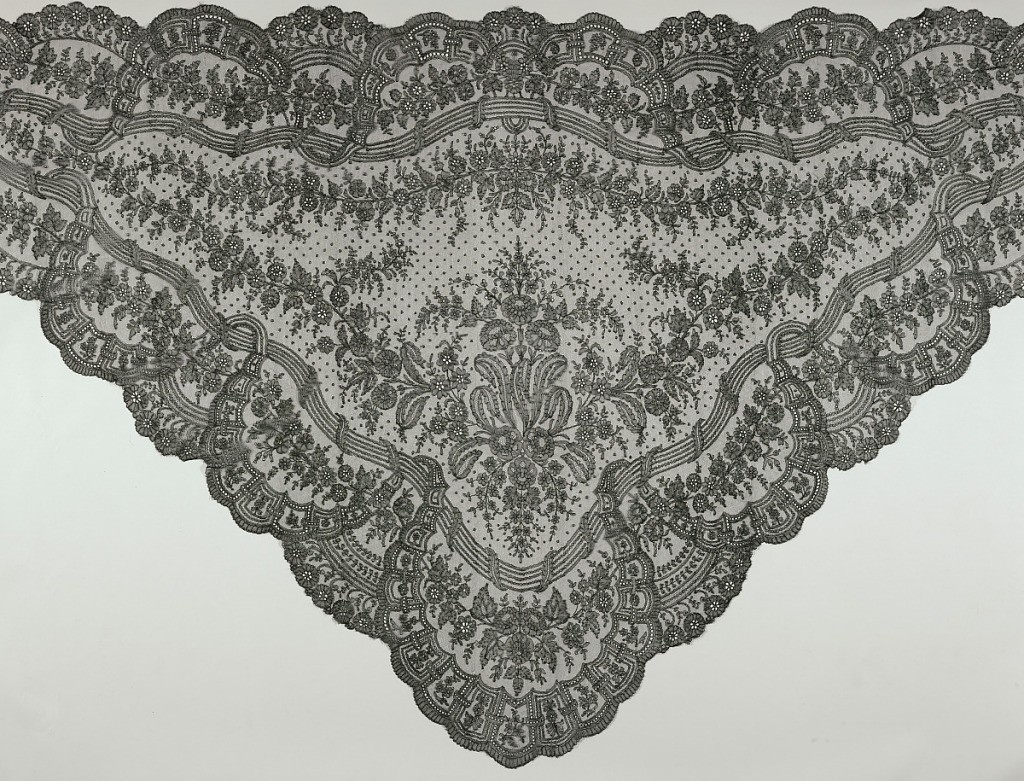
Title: Shawl
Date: ca. 1860
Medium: silk Technique: bobbin lace, Chantilly style
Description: Triangular black silk lace shawl with scalloped edge with design of broad ribbon crossed at regular intervals by narrow leaf. Central floral motif.